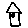
Label: house